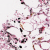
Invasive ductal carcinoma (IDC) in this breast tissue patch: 0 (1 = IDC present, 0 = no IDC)